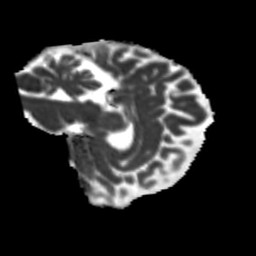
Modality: MD
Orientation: sagittal
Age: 59
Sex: female
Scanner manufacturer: siemens
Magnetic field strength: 3 T
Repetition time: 5.25 s
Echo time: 0.08 s